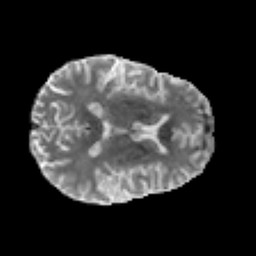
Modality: MD
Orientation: axial
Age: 34
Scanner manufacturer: philips
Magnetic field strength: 3 T
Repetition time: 8.6 s
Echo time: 0.127 s